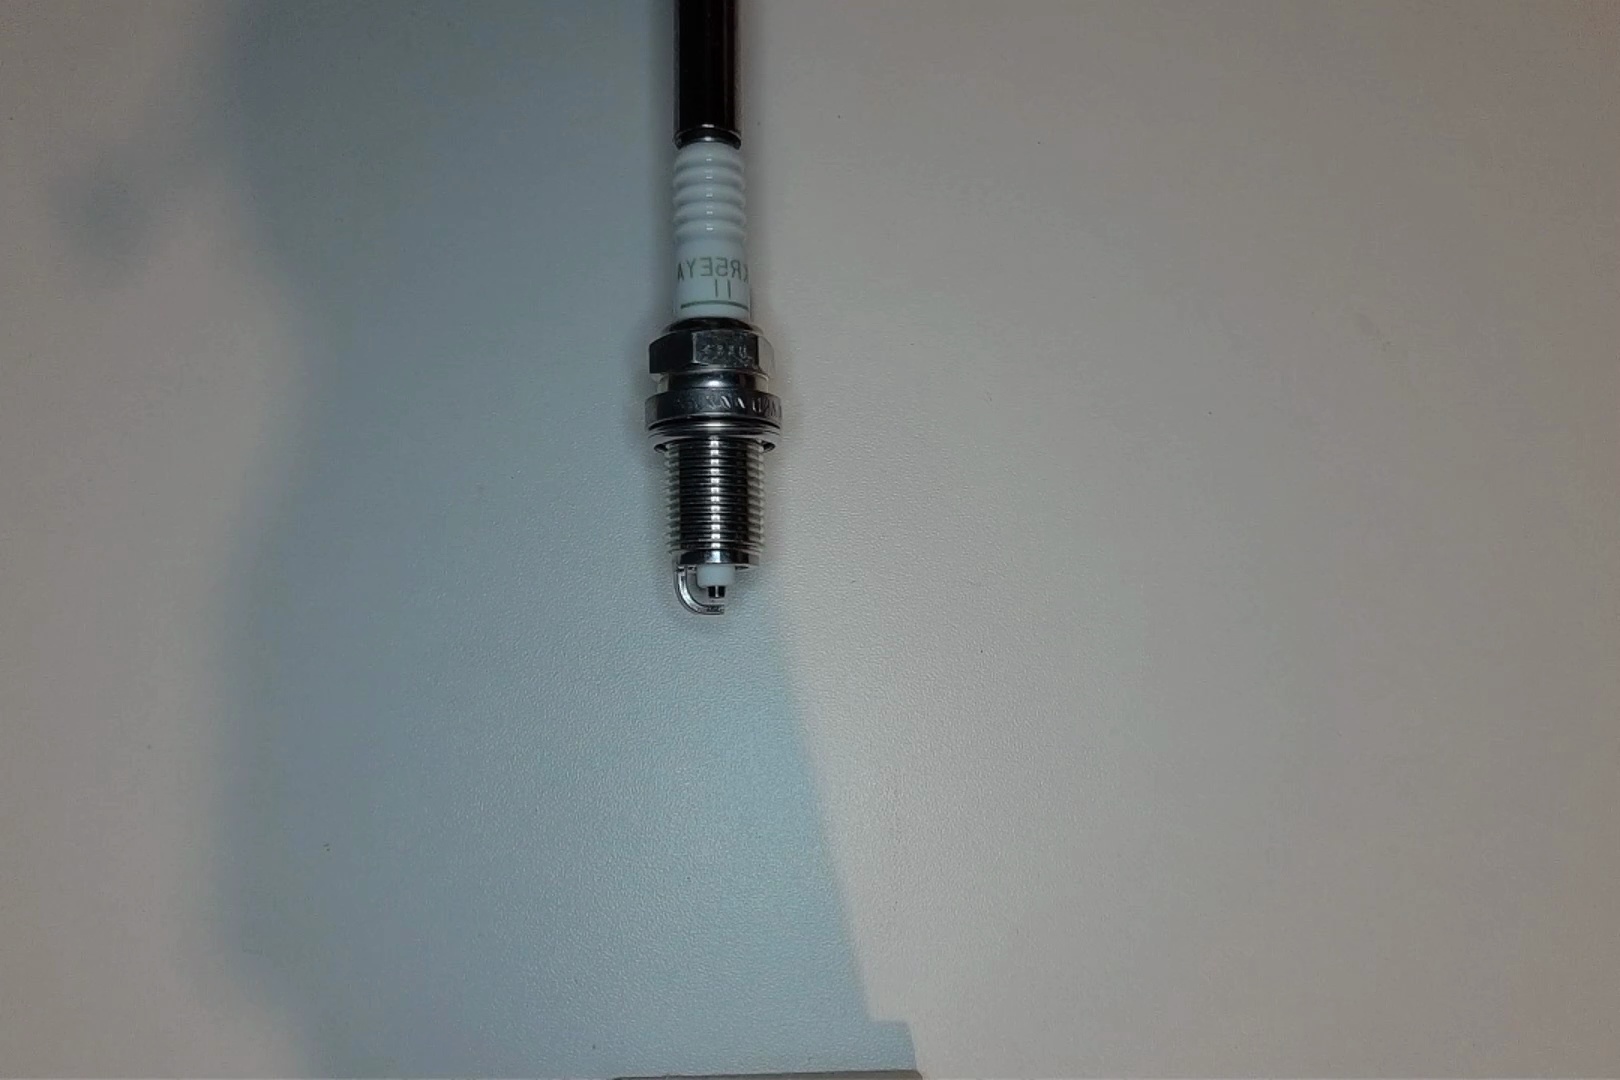
Label: normal